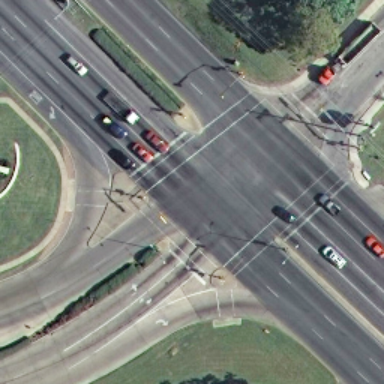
An intersection with some cars on the road .